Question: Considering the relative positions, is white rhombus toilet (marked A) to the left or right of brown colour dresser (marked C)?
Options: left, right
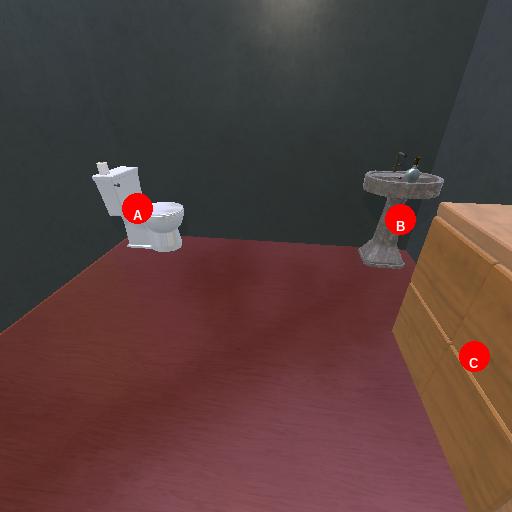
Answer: left